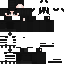
A female skeleton skin with dark skin, wearing blonde helmet dressed in a black robe top and black pants, featuring a closed mouth.